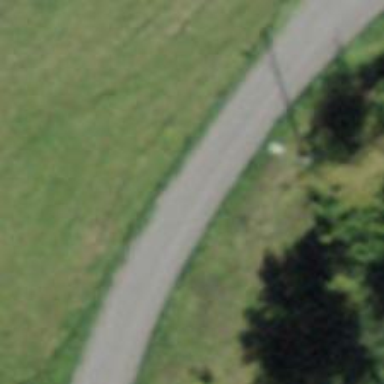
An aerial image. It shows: Unclassified road.